The image is the raw acceleration waveform (amplitude versus time) of a rotating-machine vibration signal. Diagnose the rotating machine from this image, choosing from: normal, misalignment, unbalance, looseness.
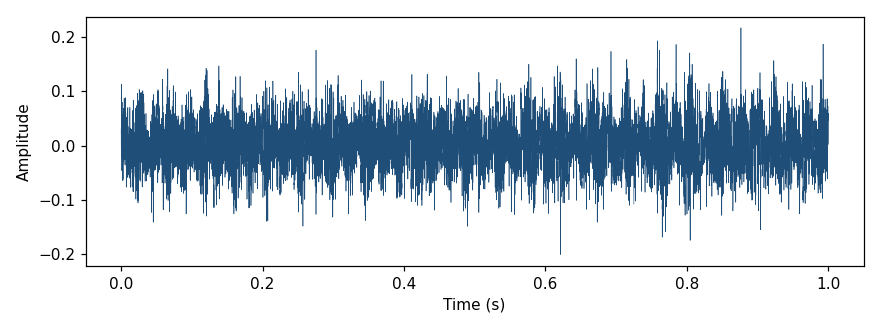
Answer: misalignment